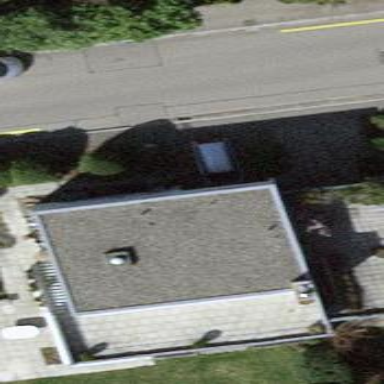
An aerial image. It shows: Building with flat roof.